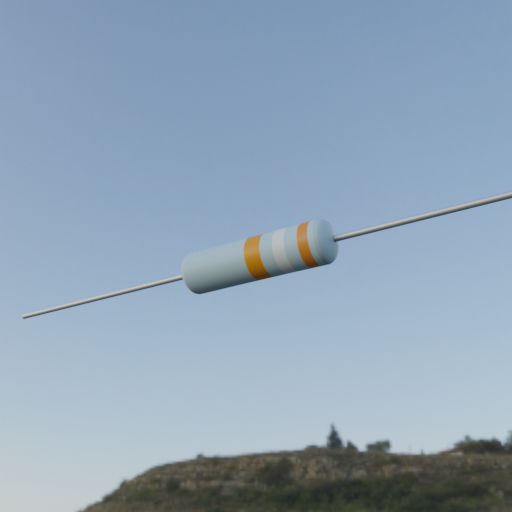
Resistor colour bands (in order): orange, white, orange